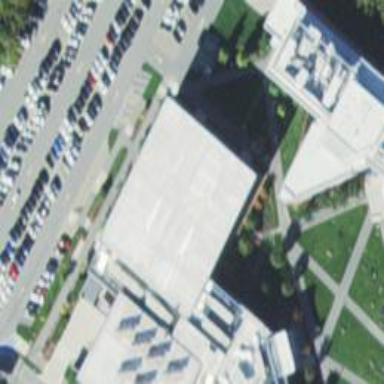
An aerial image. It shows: Sports hall for basketball and volleyball activities.